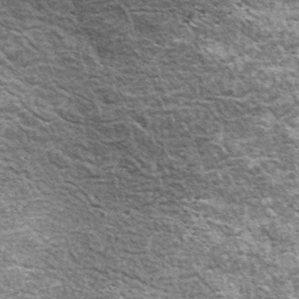
Label: frost